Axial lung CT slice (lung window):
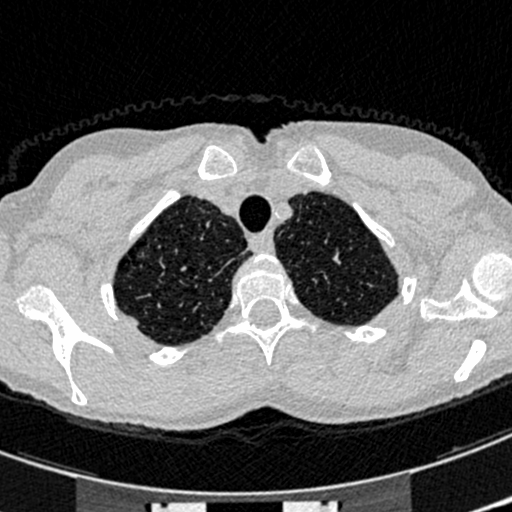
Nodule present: no